Question: I am using Samsung Galaxy Tab and my app contains displaying Arabic texts. I have 2 rows that displays texts. One row will display in Arabic and other in English. The output will look
like

Some space is coming in front of the Arabic text. I have given these two text inside a 'tablelayout'. But if I am displaying the text in English instead of Arabic then this extra space won't be there. Why is it so? Is that related to Arabic language?
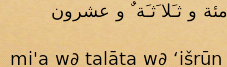
Answer: Yes, Arabic is a right to left script. So nothing to worry.